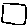
Label: square